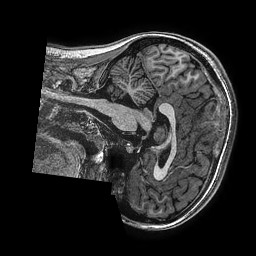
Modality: T1w
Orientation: sagittal
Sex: female
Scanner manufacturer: ge
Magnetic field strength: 3 T
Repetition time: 0.00766 s
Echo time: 0.003476 s